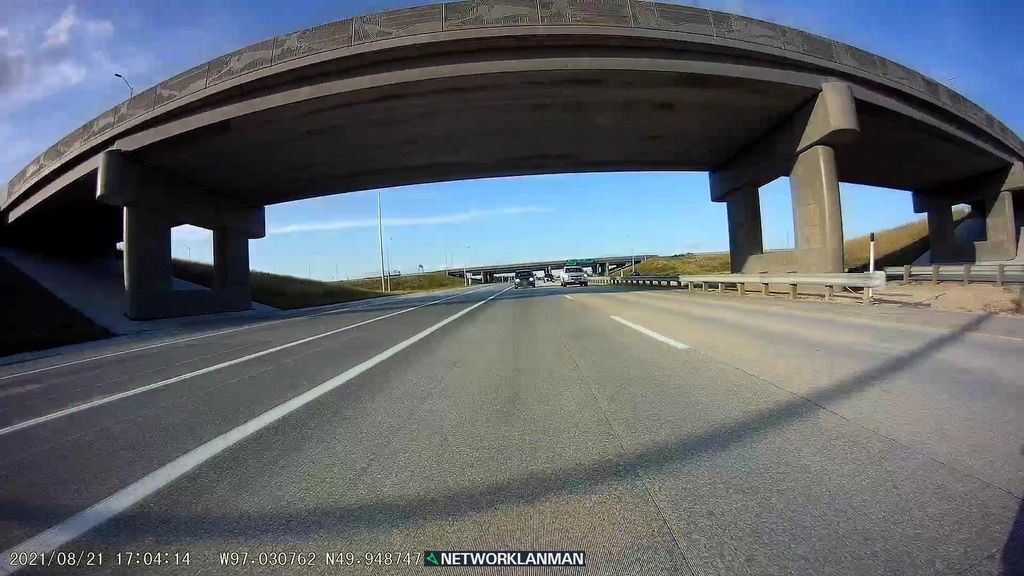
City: winnipeg